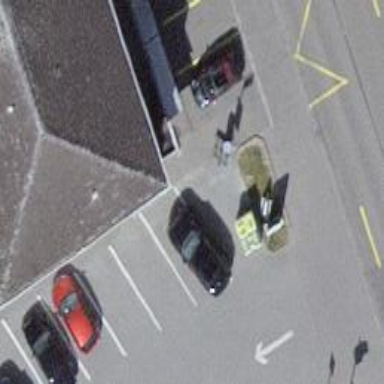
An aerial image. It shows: Rack for bicycle parking.